Question: I have two grid, one with auto-generated fields and the other not. how can i export two of the grid (which is actually together to one?) The following code illustrate how i bind two grid together using methods and a early image of the grid.
my code:
'''
protected void BindHistoryReport()
{
ArrayList listofavgrating = new ArrayList();
ArrayList listofdouble = new ArrayList();
ArrayList listofquestion = dbmanager.GetAllQuestion();
ArrayList listofstaff = dbmanager.GetAllStaffDetails();
DataTable dt = new DataTable();
DataRow dr = null;
int count = 0;
foreach (staffinfo stf in listofstaff)
{
ArrayList listofhistorydates = dbmanager.GetTotalHistoryDates(stf.Uid);
if (count==0)
{
dt.Columns.Add(new DataColumn("UserID", typeof(string)));
dt.Columns.Add(new DataColumn("Name", typeof(string)));
dt.Columns.Add(new DataColumn("Section", typeof(string)));
dt.Columns.Add(new DataColumn("Function", typeof(string)));
count++;
}
if (listofhistorydates.Count != 0 && listofquestion.Count != 0 && count > 0)
{
dr = dt.NewRow();
dr["UserID"] = stf.Uid;
dr["Name"] = stf.Name;
dr["Section"] = stf.Section;
dr["Function"] = stf.Function;
dt.Rows.Add(dr);
}
}
if (count > 0)
{
ViewState["HistoryGrid"] = dt;
Session["ListofQuestion"] = listofquestion;
ViewAllHistory.DataSource = dt;
ViewAllHistory.DataBind();
BindInsideGradeGrid();
LegendMessage();
MultiView1.ActiveViewIndex = 0;
}
else
{
Response.Redirect("default.aspx");
}
}
protected void BindInsideGradeGrid()
{
ArrayList listofquestion = (ArrayList)Session["ListofQuestion"];
DataTable maintable = (DataTable)ViewState["HistoryGrid"];
int indexgrid = 0;
foreach (DataRow row in maintable.Rows)
{
DataTable dt2 = new DataTable();
DataRow dr2 = null;
string userid = row["UserID"].ToString();
ArrayList listofhistorydates = dbmanager.GetTotalHistoryDates(userid);
for (int i = 0; i < listofhistorydates.Count; i++)
{
DateTime toshortdate=((DateTime)listofhistorydates[i]);
dt2.Columns.Add(new DataColumn(toshortdate.ToShortDateString(), typeof(double)));
}
int index = 0;
double result = 0.0;
dr2 = dt2.NewRow();
foreach (DateTime date in listofhistorydates)
{
foreach (Question qn in listofquestion)
{
result += dbmanager.GetAvgRating(userid, date, qn.QuestionID);
}
result = Math.Round((result / listofquestion.Count), 1);
DateTime toshortdate = ((DateTime)listofhistorydates[index]);
dr2[toshortdate.ToShortDateString()] = result;
index++;
result = 0.0;
}
dt2.Rows.Add(dr2);
GridView gv = (GridView)ViewAllHistory.Rows[indexgrid].FindControl("GridView1");
//gv.ControlStyle.Width = 500;
gv.DataSource = dt2;
gv.DataBind();
indexgrid++;
}
}
'''
design:
'''
<asp:GridView ID="ViewAllHistory" runat="server" BorderWidth="1px"
CellPadding="1" CellSpacing="1" BackColor="Black"
AutoGenerateColumns="False" PageSize="1">
<RowStyle BackColor="White"/>
<Columns>
<asp:TemplateField>
<ItemTemplate>
<asp:LinkButton ID="ViewBtn" runat="server" onclick="ViewBtn_Click">View</asp:LinkButton>
</ItemTemplate>
</asp:TemplateField>
<asp:BoundField DataField="UserID" HeaderText="User ID" />
<asp:BoundField DataField="Name" HeaderText="Name" >
</asp:BoundField>
<asp:BoundField DataField="Section" HeaderText="Section" />
<asp:BoundField DataField="Function" HeaderText="Function" />
<asp:TemplateField HeaderText="Grade">
<ItemTemplate>
<asp:Panel ID="ScrollPanel" style="width:760px" runat="server" ScrollBars="Horizontal">
<asp:GridView ID="GridView1" style="position:static" runat="server" BorderWidth="1px" BackColor="Black">
<FooterStyle BackColor="#CCCCCC" />
<RowStyle BackColor="White" Wrap="true"/>
<SelectedRowStyle BackColor="#000099" Font-Bold="True" ForeColor="White" />
<HeaderStyle BackColor="Black" Font-Bold="True" ForeColor="White" />
</asp:GridView>
</asp:Panel>
</ItemTemplate>
</asp:TemplateField>
</Columns>
<FooterStyle BackColor="#CCCCCC" />
<PagerSettings Position="TopAndBottom" />
<PagerStyle HorizontalAlign="Center" BackColor="White" />
<SelectedRowStyle BackColor="#000099" Font-Bold="True" ForeColor="White" />
<HeaderStyle BackColor="Black" Font-Bold="True" ForeColor="White" />
</asp:GridView>
'''
image:
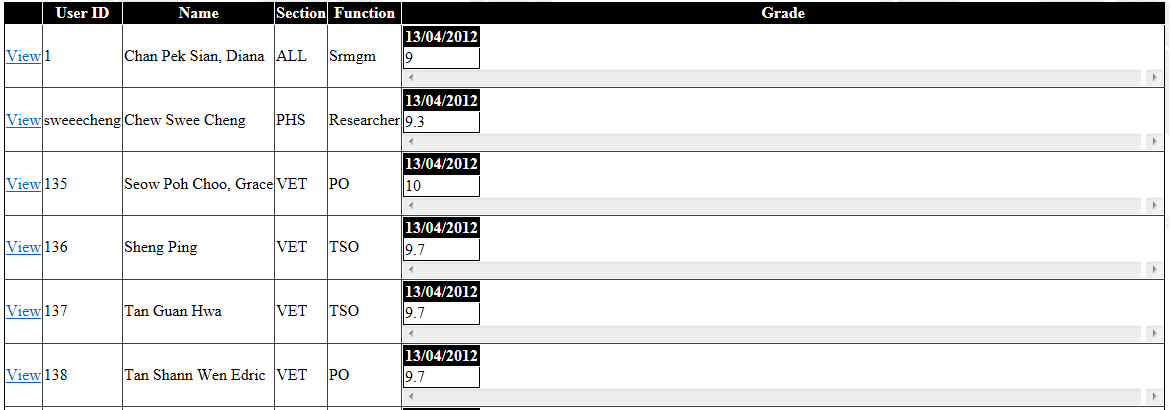
Answer: This link shows a possible similar problem to yours. <URL>
You would need to iterate the rows of the grid, and see if any child grids exist.